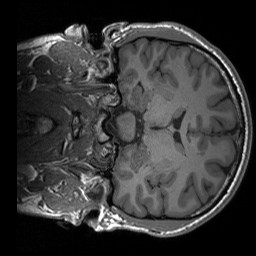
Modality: T1w
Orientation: coronal
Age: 22
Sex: male
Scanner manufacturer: siemens
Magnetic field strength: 3 T
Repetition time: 1.9 s
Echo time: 0.00227 s